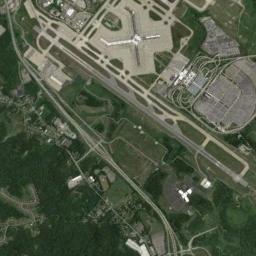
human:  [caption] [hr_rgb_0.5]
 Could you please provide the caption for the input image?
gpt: An airport with some parallel runways and buildings in the forest .

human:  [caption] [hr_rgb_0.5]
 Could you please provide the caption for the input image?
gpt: The airport is divided into two triangular areas by several runways .

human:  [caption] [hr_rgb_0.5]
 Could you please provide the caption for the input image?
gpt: A complex airport with many runways and buildings is surrounded by a residential area and green farmland  There are many roads along the airport .

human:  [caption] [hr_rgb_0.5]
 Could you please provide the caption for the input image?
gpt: There is an airport in the middle of the grass .

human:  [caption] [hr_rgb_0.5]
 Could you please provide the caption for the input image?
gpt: There are straight roads in the airport .